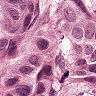
Metastatic tissue present: yes